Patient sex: M
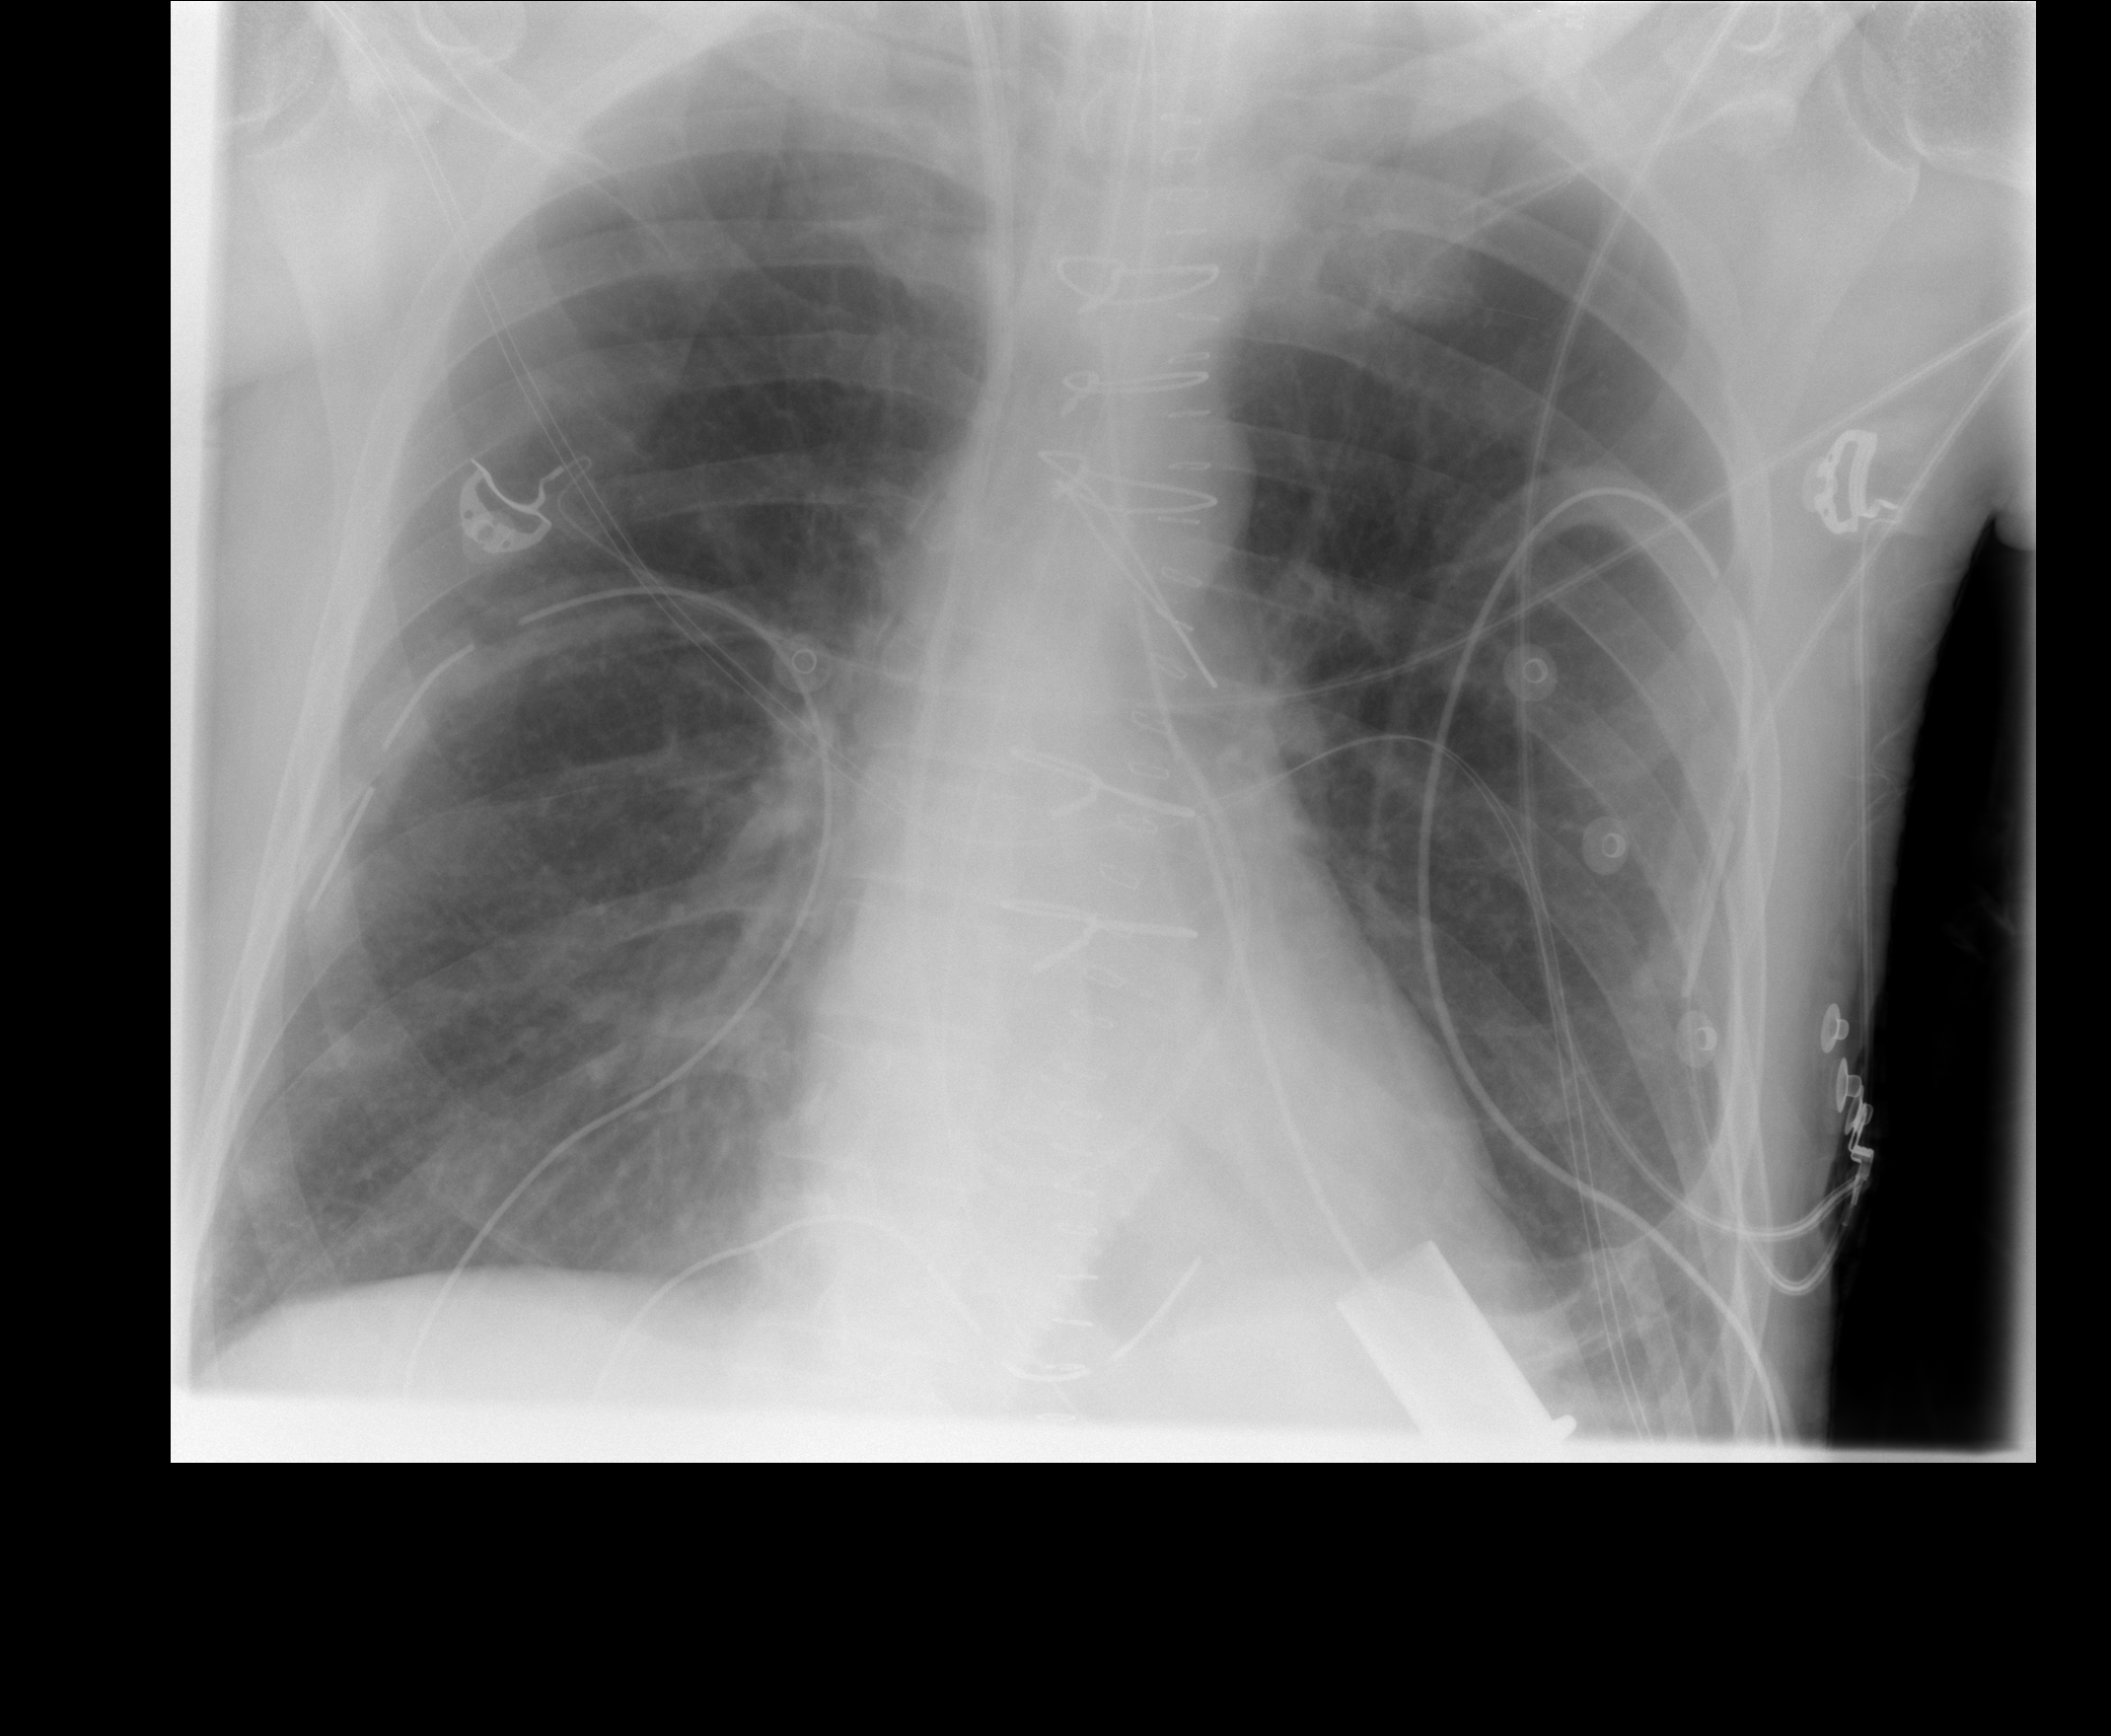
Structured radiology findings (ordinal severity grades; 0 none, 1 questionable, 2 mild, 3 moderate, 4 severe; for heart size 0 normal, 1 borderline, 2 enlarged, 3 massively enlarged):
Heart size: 1
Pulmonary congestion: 1
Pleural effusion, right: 1
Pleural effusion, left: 1
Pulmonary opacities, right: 0
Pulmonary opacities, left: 0
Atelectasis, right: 2
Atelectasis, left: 2